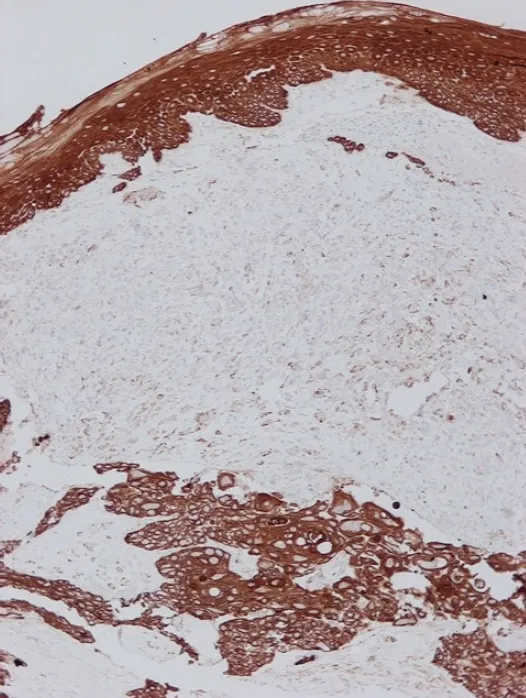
Diffuse immunoreactivity of squamous cell carcinoma and the overlying epithelium for cytokeratin AE1/AE3 and focal/weak immunoreactivity of the sarcomatoid component (Immunoperoxidase with haematoxylin counterstain, X100).
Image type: pathology (immunostaining)